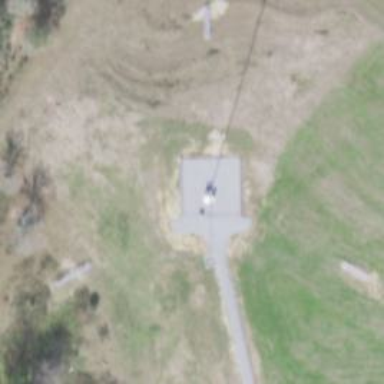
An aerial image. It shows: Communication mast tower.